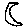
Label: moon